Field crop: tomato
Growth stage: 1
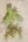
Species: portulaca